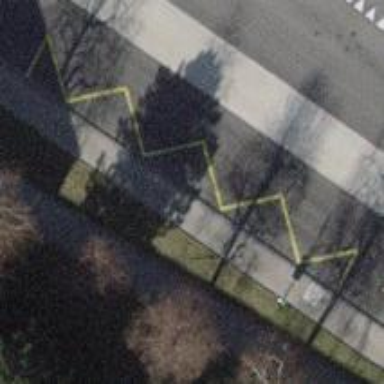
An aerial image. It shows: Bus stop with platform for public transport.